Question:
Please take a look at the image above. The red circles represent user's touching motion. So if the user touched where the first circle is (to the left), then there should be a graph that's skewed to the left. If user touched in the middle, a normally distributed graph. If the user touches the right part, the graph should be skewed right.
I am new to iOS development and I am wondering how I can achieve such feature. Any recommendation to suitable libraries, frameworks, documents will be greatly appreciated.
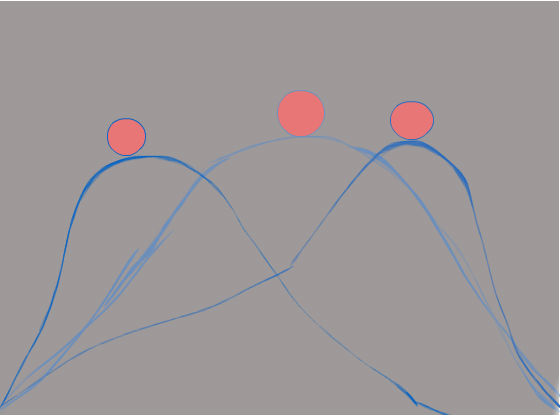
Answer: OK, let's go through the components of that one at a time.
1. To know where the user touches, you could use something like a UIPanGestureRecognizer or UITapGestureRecognizer.
2. To draw a curve, a common technique is to add a CAShapeLayer: CAShapeLayer *shapeLayer = [CAShapeLayer layer];
shapeLayer.strokeColor = [UIColor blueColor].CGColor;
shapeLayer.fillColor = [UIColor clearColor].CGColor;
shapeLayer.lineWidth = 4.0;
[self.view.layer addSublayer:shapeLayer];
You can then set the path for that CAShapeLayer, and every time you change the path, the curve on the view will change. If you change that path frequently (e.g. you use a UIPanGestureRecognizer that is called every time the user's finger moves), you are effectively animating the change of the curve.
3. So, how do you create the path? Well, you just create a UIBezierPath UIBezierPath *path = [UIBezierPath bezierPath];
[path moveToPoint:...];
// build the path as a series of curves
//
// [path addCurveToPoint:...
// controlPoint1:...
// controlPoint2:...];
// or a series of lines that are so numerous that it looks like a nice curve
//
// for (NSInteger x = 0; x <= view.bounds.size.width; x++) {
// [path addLineToPoint:...];
// }
shapeLayer.path = path.CGPath;
So, the only question is whether the curve needs to be a normal distribution, or whether you just want something that draws a smooth curve with a local maximum where the user touched. If you want something that exactly and mathematically represents some particular curve (e.g. if in the center, it's a true normal distribution), then you need to come up with the equation to represent your curve (as a function of where the user tapped). Then you draw your curve by plotting a whole bunch of points using addLineToPoint with a UIBezierPath. If you only need something that looks close, then you can approximate it with two bezier paths (created with addCurveToPoint:controlPoint1:controlPoint2:).
We're not going to write this for you, but these are the basic building blocks of the solution. I'd suggest you take these one at a time, do a little research on each, try it out, and then refine. Start small and build from there.